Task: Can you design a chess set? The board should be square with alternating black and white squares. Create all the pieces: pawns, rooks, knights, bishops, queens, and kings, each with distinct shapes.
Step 4204:
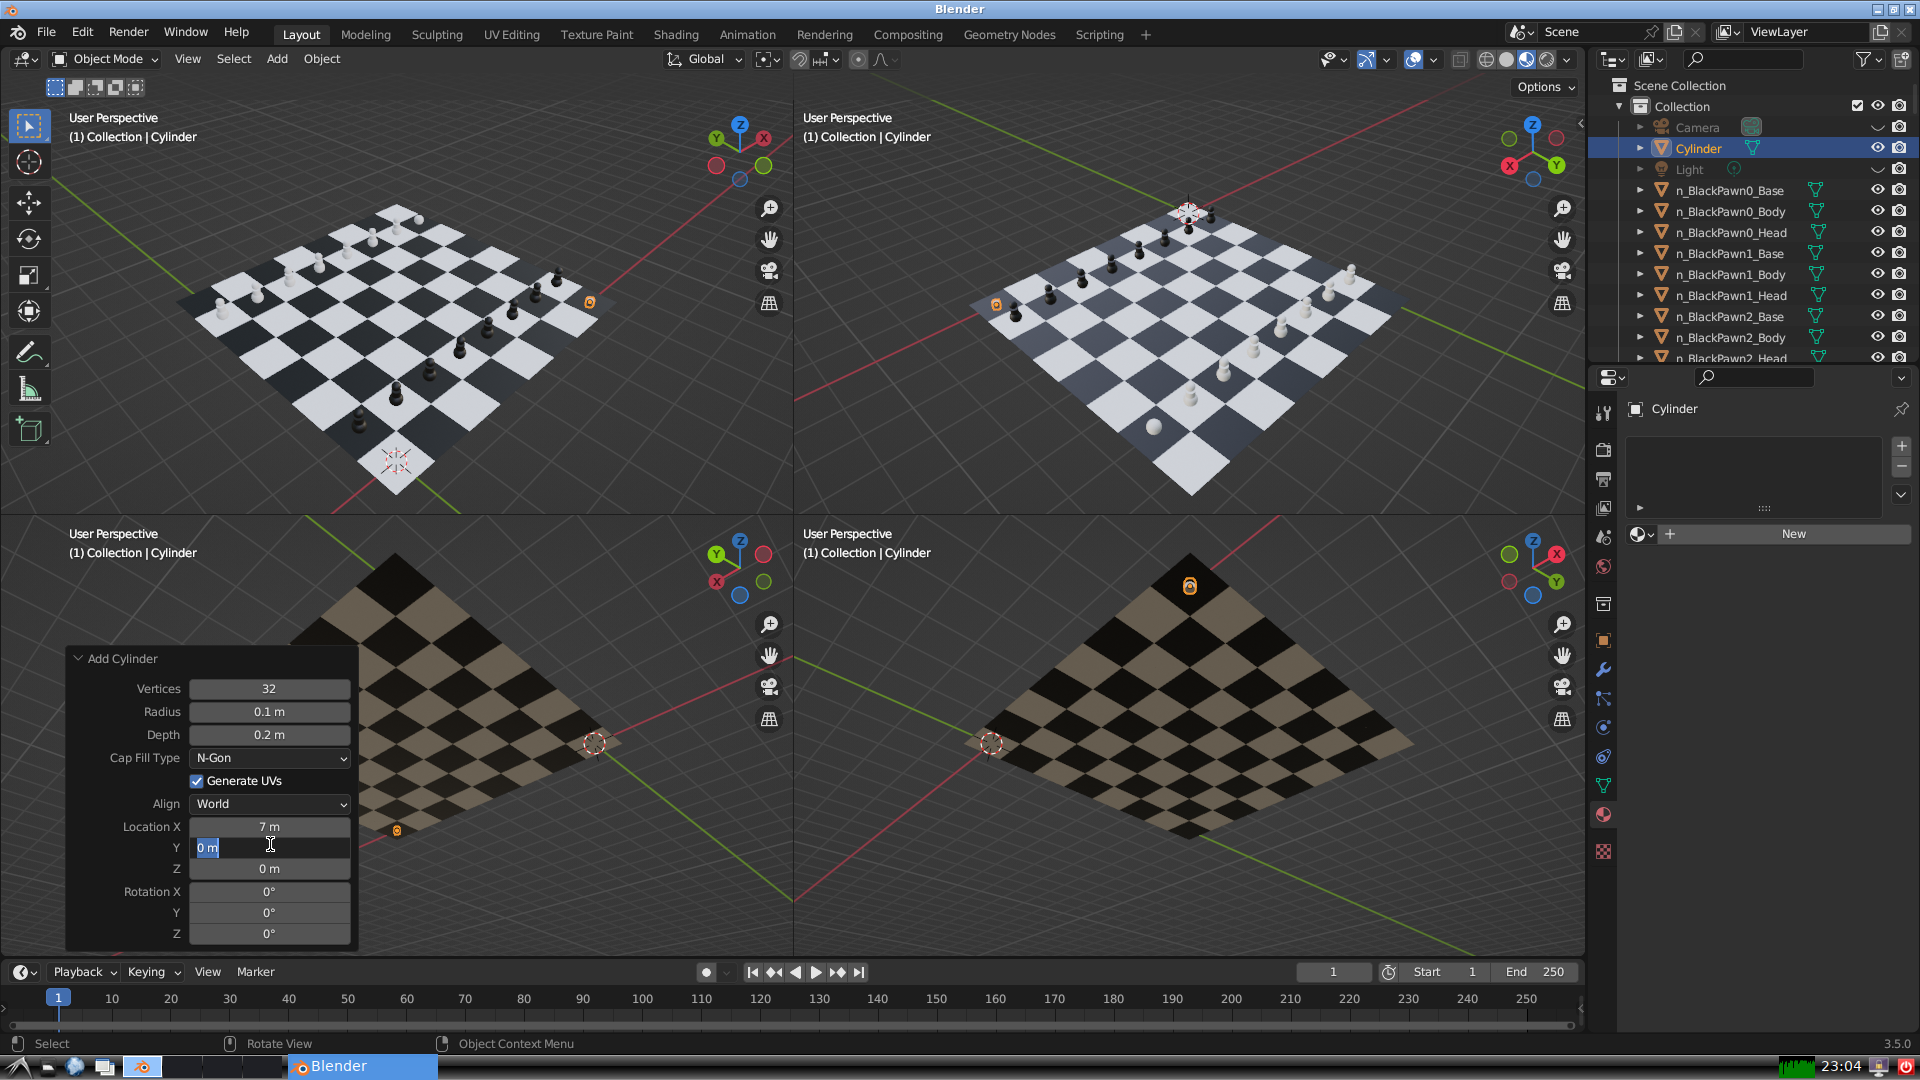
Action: input_text: 6.0